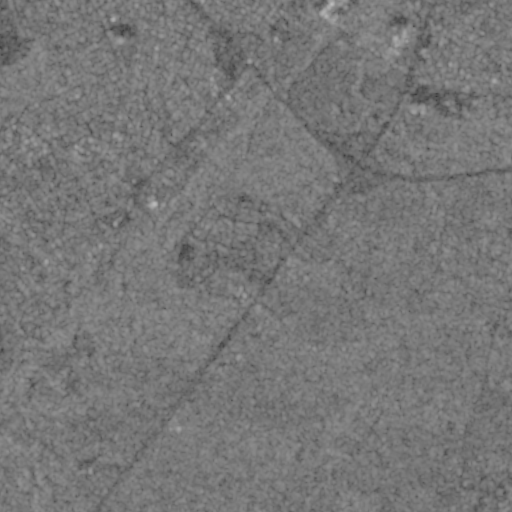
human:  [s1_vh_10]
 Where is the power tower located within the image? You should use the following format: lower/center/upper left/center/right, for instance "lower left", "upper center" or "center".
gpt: The power tower is located in the lower of the image.
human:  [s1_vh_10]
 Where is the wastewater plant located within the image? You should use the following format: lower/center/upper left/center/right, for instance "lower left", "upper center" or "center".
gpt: The wastewater plant is located in the center left of the image.
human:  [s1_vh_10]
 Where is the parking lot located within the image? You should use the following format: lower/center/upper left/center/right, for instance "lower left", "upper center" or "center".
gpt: There is no parking lot in the image.

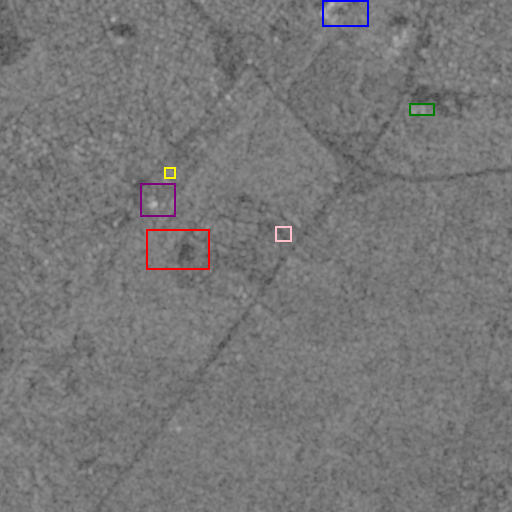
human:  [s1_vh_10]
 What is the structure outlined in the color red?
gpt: The structure outlined in red is a park.
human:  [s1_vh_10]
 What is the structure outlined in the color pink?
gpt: The structure outlined in pink is a parking lot.
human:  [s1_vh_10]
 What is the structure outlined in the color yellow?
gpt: The structure outlined in yellow is a power substation.
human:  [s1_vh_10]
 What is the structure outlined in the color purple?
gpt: The structure outlined in purple is a wastewater plant.
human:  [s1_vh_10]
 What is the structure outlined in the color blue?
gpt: The structure outlined in blue is a building.
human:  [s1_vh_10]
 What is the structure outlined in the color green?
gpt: The structure outlined in green is a building.
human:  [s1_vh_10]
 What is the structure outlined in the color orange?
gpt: There is no orange outline.